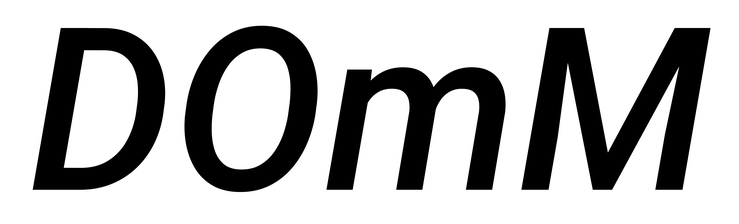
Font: Roboto-Italic_Medium_Italic